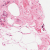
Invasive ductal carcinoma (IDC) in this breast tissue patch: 0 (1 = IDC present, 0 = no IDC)